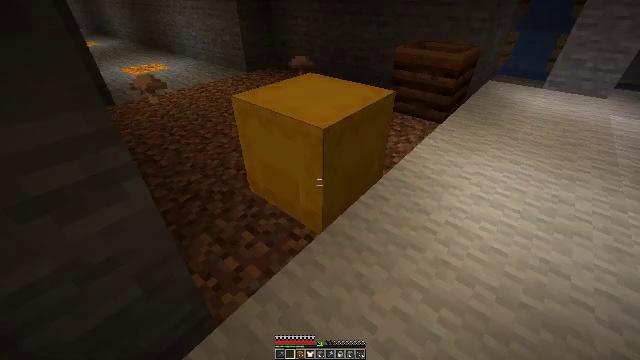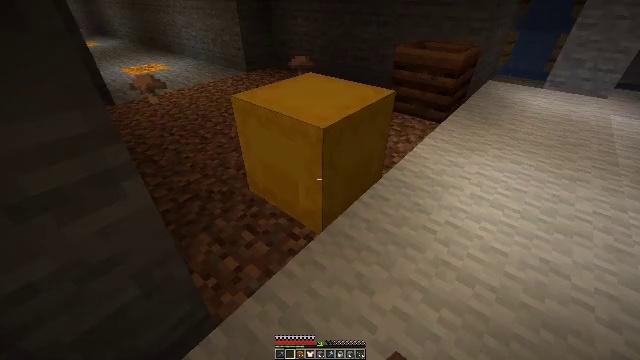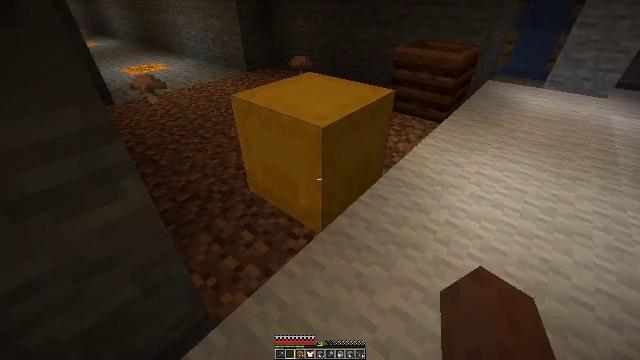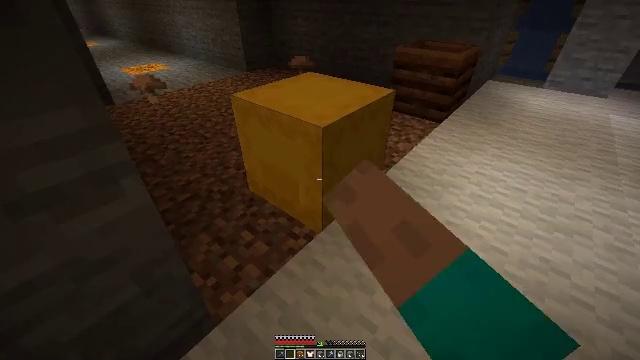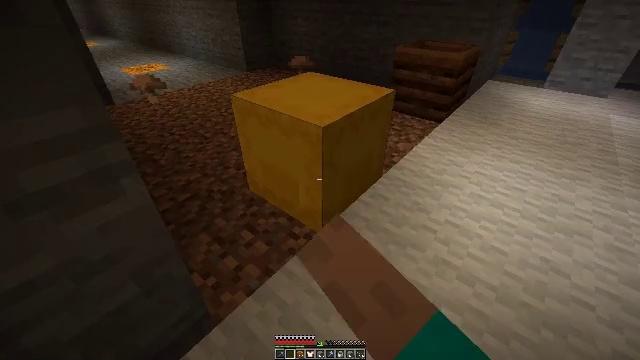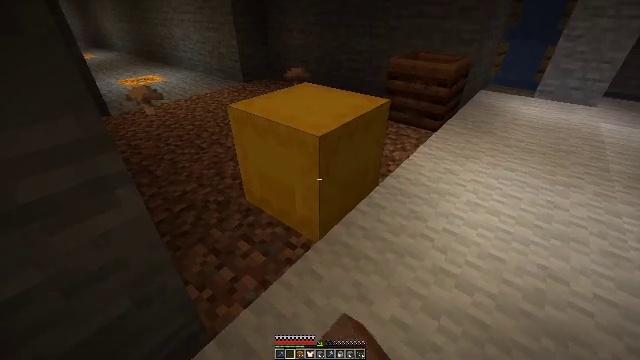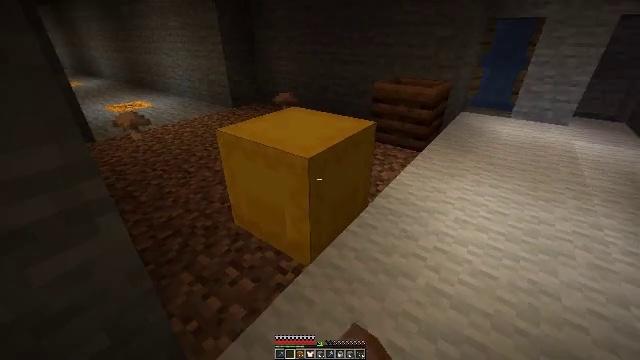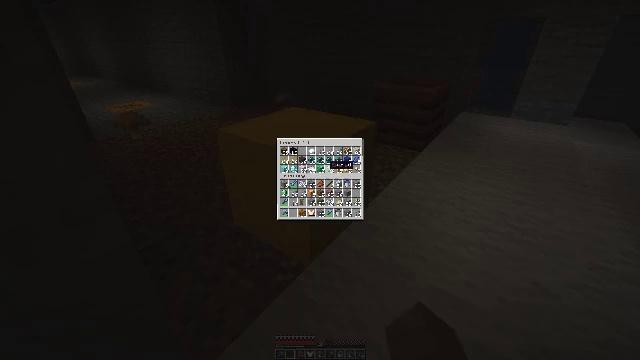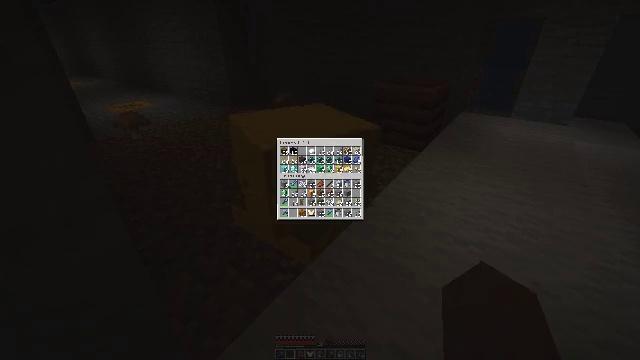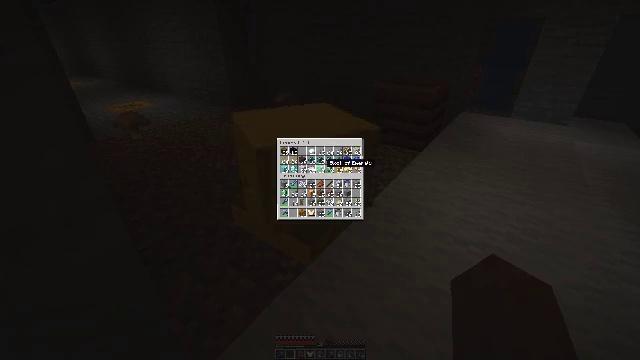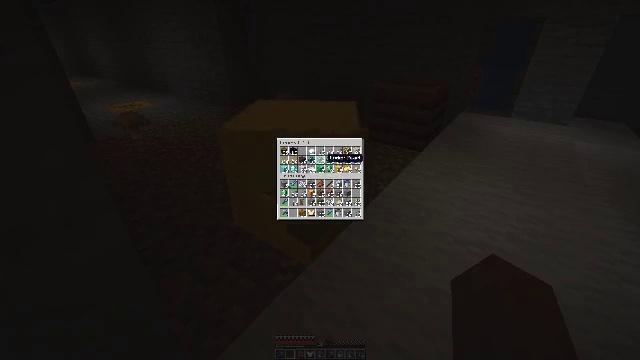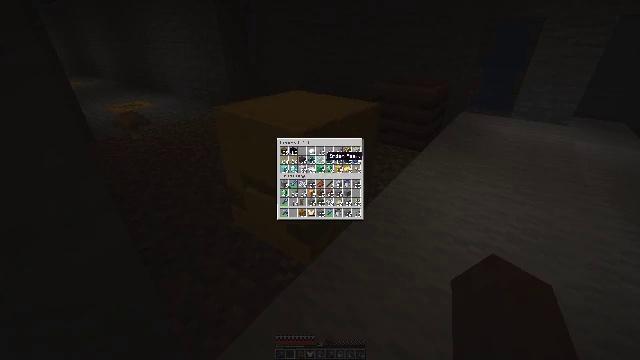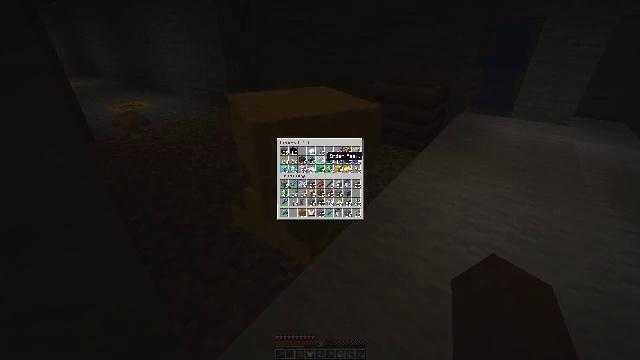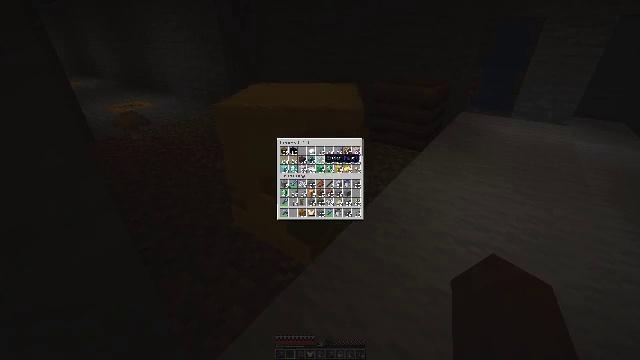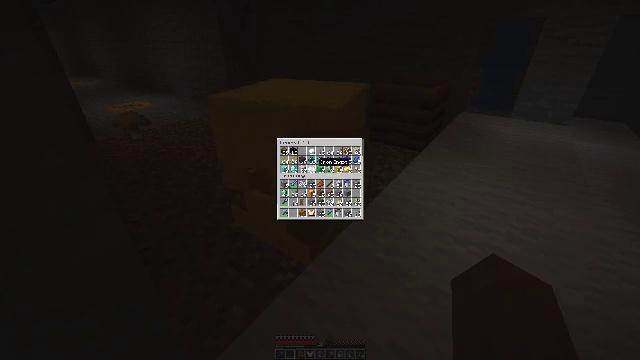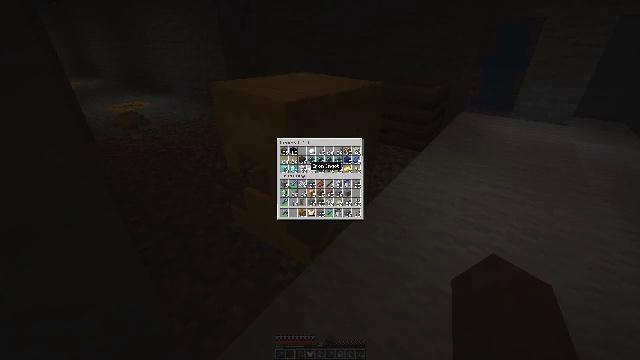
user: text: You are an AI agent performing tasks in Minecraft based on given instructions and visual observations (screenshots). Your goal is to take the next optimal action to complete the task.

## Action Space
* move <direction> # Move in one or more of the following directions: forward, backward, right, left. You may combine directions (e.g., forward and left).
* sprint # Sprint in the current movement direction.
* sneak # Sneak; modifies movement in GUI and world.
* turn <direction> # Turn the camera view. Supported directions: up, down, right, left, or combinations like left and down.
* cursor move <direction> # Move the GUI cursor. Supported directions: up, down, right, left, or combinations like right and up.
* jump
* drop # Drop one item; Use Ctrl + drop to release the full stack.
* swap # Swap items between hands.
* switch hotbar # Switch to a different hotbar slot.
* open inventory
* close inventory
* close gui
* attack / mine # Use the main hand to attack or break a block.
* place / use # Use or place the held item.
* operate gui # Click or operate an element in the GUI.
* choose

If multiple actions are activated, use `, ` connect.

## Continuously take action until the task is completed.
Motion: motion action
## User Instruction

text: Mine the yellow shulker box.
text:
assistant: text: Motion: no_op
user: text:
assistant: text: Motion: use / place
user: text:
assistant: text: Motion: use / place
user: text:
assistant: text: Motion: use / place
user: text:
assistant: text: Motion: turn up
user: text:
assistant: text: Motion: turn right and up
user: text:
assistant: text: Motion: turn right and up
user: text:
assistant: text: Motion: turn down
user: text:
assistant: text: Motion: turn up
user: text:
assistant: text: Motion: turn up
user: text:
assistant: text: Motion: no_op
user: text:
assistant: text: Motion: no_op
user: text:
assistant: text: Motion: no_op
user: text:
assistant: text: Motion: turn left and down
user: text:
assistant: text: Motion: turn left and down
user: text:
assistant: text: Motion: turn left
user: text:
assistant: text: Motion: no_op
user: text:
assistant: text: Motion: no_op
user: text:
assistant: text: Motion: no_op
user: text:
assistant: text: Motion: no_op
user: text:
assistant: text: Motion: no_op
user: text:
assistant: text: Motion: attack / mine
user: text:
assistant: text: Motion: attack / mine
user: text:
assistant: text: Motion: turn down
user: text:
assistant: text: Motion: turn down
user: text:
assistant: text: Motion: turn down
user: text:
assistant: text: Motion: no_op
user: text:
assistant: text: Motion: no_op
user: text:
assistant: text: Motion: no_op
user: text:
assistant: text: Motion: no_op